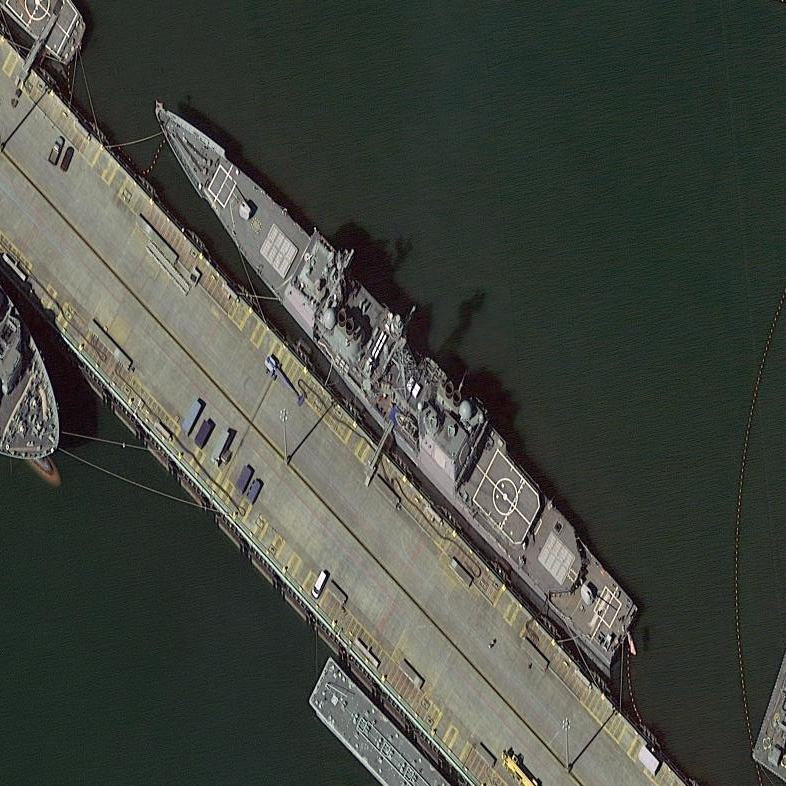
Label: cruiser